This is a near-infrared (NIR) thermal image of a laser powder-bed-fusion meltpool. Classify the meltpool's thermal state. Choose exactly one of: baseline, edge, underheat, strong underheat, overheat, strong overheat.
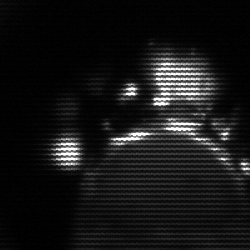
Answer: baseline